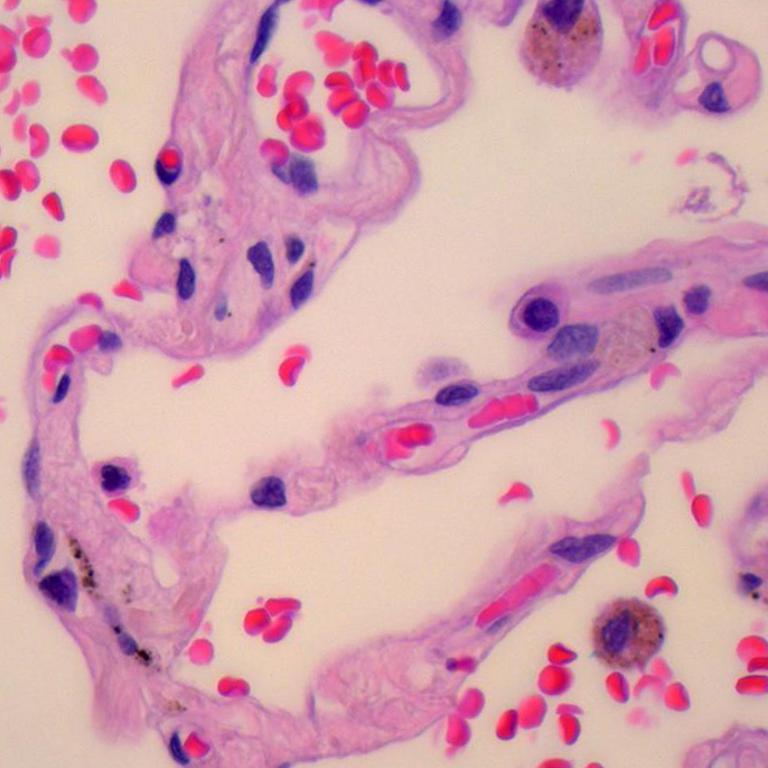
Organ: lung
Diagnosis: benign